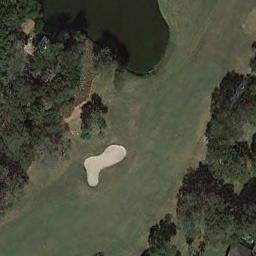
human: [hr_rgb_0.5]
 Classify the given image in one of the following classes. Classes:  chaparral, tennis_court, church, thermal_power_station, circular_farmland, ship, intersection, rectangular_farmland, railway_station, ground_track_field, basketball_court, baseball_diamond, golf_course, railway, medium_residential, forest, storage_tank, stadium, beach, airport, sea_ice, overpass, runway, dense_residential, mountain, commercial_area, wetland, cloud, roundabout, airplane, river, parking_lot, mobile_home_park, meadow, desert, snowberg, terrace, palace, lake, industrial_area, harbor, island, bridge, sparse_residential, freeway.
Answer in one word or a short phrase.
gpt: golf_course